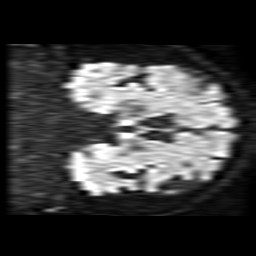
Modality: TRACE
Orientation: coronal
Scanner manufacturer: philips
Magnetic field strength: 1.5 T
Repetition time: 3.926 s
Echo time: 0.09255 s